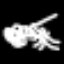
Label: octagon